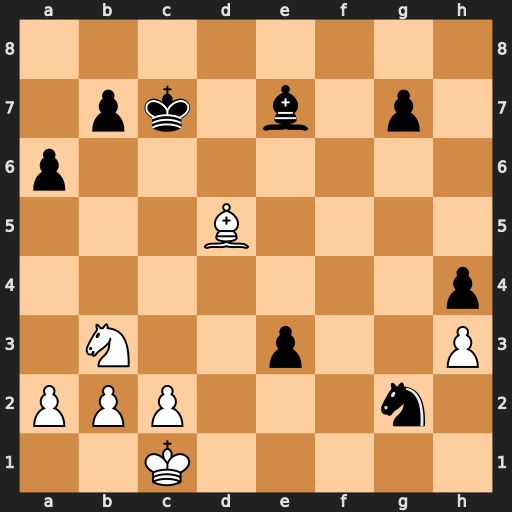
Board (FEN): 8/1pk1b1p1/p7/3B4/7p/1N2p2P/PPP3n1/2K5
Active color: w
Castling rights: -
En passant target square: -
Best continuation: Bxg2 e2 Kd2 e1=Q+ Kxe1